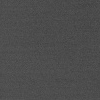
Atmospheric dust classification: dusty